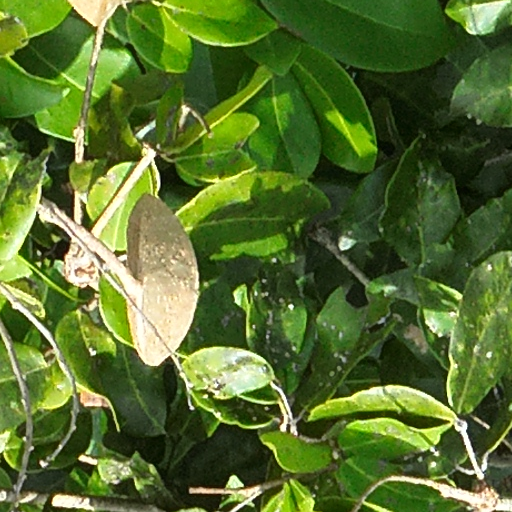
Species: Prioria copaifera
GBIF accepted scientific name: Prioria copaifera
Crown area (m\u00b2): 137.291